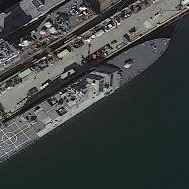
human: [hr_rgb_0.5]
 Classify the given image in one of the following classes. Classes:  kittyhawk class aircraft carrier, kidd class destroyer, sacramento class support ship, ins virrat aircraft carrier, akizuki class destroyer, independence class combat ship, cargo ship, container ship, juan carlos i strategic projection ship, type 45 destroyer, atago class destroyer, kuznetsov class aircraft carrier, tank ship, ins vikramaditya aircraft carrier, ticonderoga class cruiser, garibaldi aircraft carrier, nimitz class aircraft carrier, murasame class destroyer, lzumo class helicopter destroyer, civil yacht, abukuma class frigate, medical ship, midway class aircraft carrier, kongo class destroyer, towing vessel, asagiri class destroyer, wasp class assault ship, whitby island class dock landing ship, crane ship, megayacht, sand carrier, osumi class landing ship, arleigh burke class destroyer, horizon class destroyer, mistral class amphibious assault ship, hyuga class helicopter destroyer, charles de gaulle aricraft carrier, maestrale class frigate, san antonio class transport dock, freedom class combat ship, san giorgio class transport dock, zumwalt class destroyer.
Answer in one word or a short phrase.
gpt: Freedom class combat ship